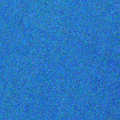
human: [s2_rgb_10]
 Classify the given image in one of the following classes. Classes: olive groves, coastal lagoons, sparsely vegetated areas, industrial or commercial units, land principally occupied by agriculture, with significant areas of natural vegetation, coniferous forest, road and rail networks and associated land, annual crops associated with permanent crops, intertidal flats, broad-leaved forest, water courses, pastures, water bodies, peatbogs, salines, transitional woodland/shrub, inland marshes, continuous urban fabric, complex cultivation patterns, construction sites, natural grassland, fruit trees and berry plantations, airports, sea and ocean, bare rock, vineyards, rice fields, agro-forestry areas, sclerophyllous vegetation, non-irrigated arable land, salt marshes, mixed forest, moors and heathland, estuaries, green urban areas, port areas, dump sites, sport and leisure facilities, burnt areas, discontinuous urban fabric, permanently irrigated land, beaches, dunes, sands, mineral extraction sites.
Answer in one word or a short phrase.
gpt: sea and ocean